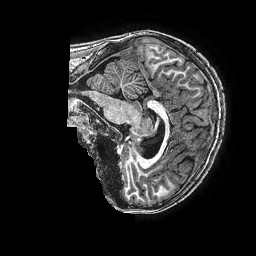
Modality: T1w
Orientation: sagittal
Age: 13
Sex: male
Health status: ill
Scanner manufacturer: ge
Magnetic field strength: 3 T
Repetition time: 0.00766 s
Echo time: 0.003476 s